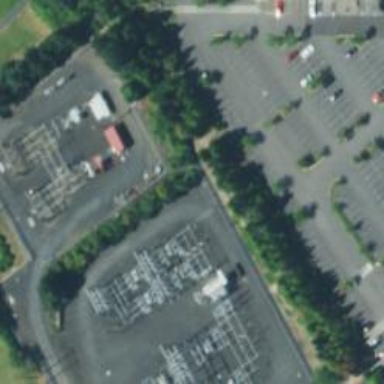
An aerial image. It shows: Switch used for power control.